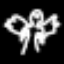
Label: angel